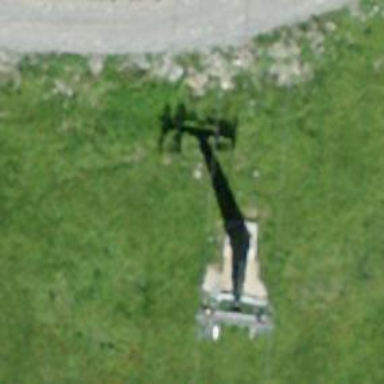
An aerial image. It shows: Pylon used for aerialway.